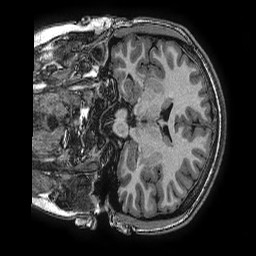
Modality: T1w
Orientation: coronal
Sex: female
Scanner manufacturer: ge
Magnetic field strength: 3 T
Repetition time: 0.0077 s
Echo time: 0.003436 s